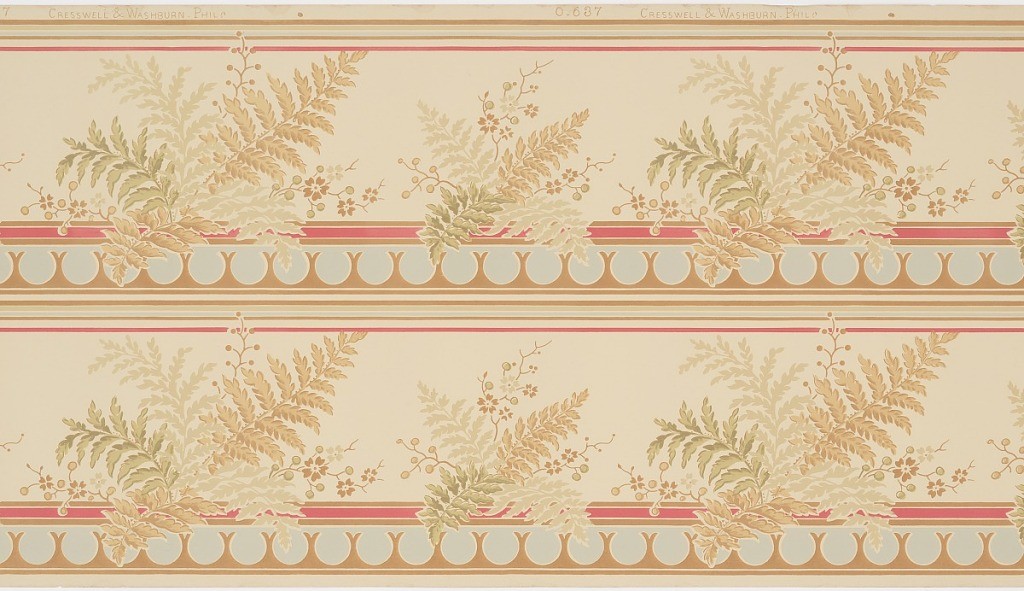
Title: Frieze
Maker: Cresswell & Washburn Ltd, Philadelphia, Pennsylvania, 1880 - 1900
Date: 1905–1915
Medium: Machine-printed paper
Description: Clusters of ferns in different shades of green, twigs, sprays, flowers and berries on a band of green, pink, and light blue bead-like moulding.